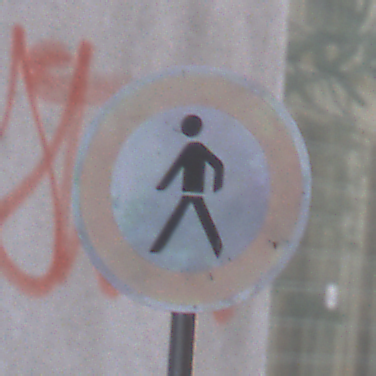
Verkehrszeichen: VerbotFussgaenger
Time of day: MorningAfternoon
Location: Outdoor (Urban)
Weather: PartlyCloudy
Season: NotSpecified
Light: Natural